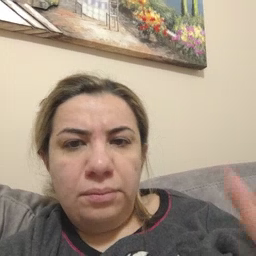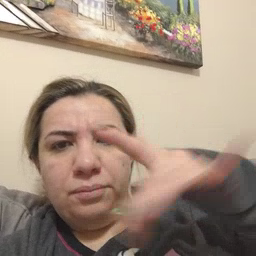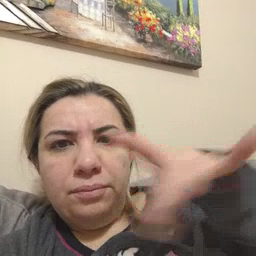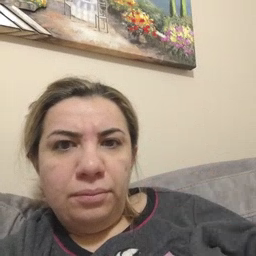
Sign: empty